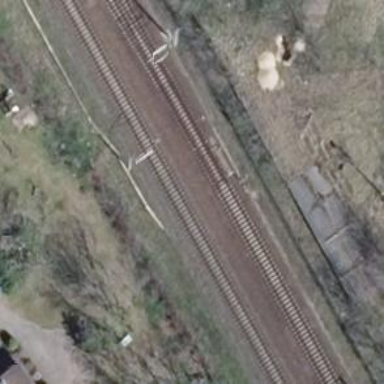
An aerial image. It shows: Railway signal.